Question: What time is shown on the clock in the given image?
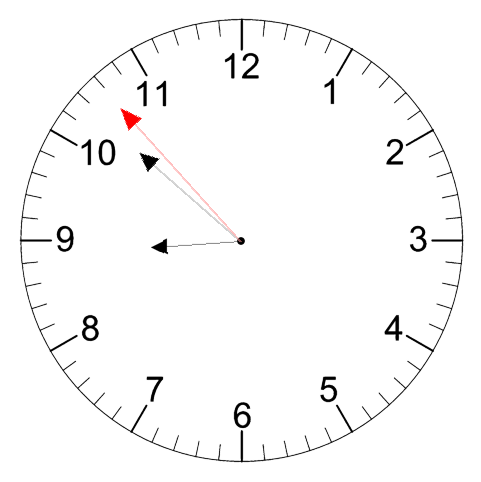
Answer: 08:51:53